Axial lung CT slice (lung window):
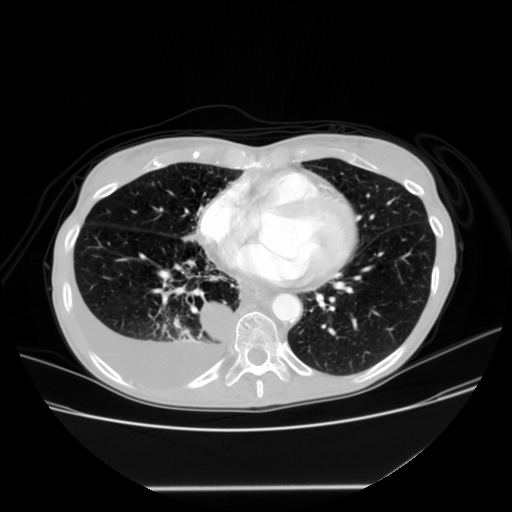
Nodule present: yes
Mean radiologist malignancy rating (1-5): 2.5